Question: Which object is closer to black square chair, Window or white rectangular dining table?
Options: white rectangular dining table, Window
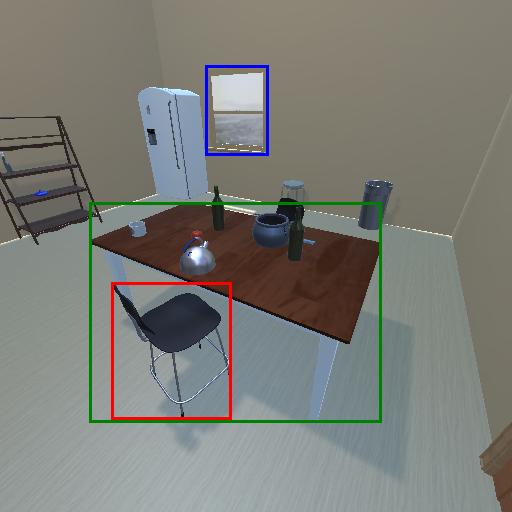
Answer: white rectangular dining table